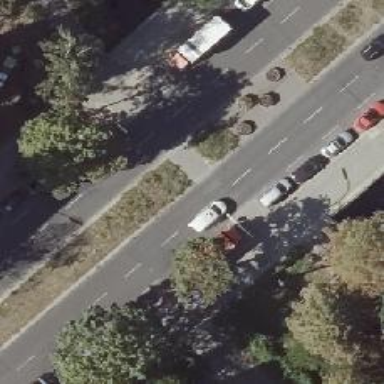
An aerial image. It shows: Unmarked crossing on footway.